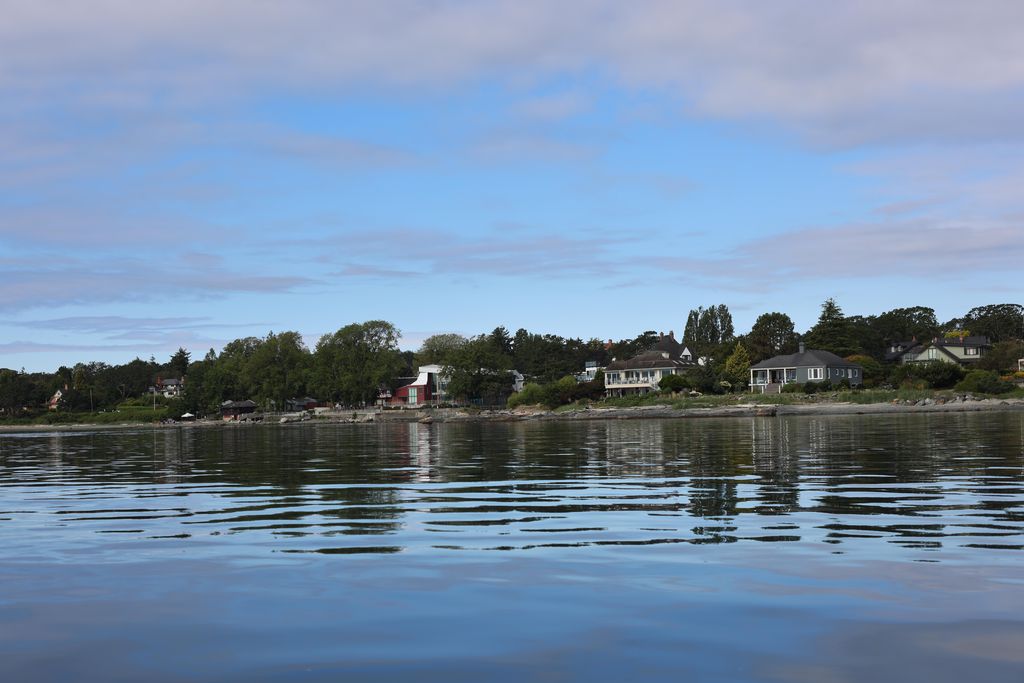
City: victoria